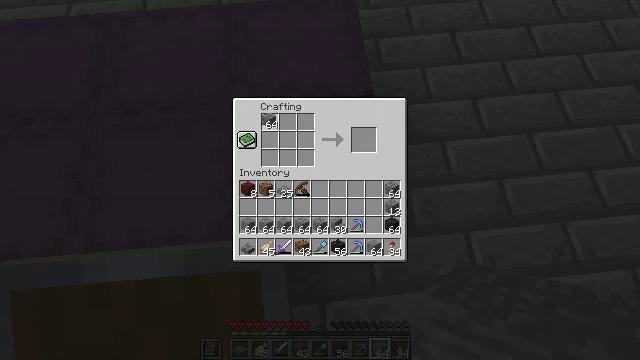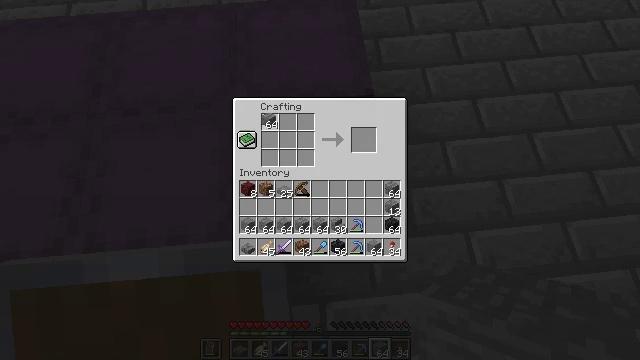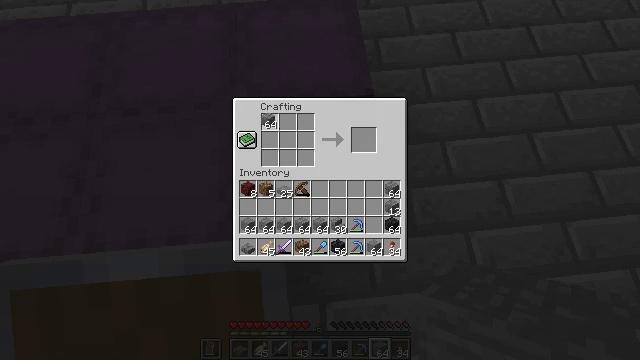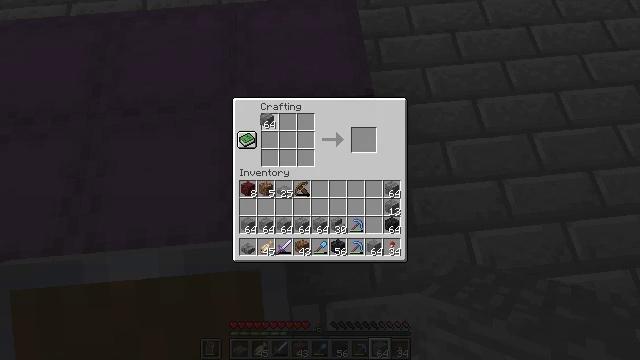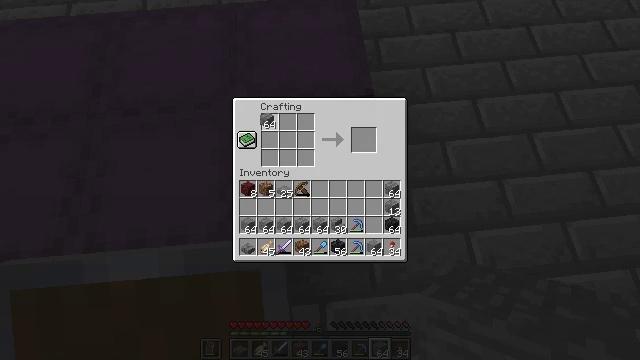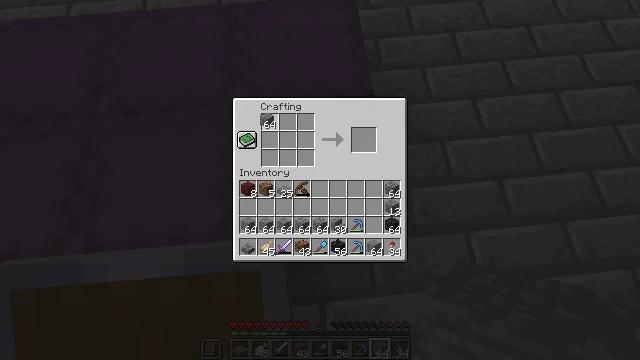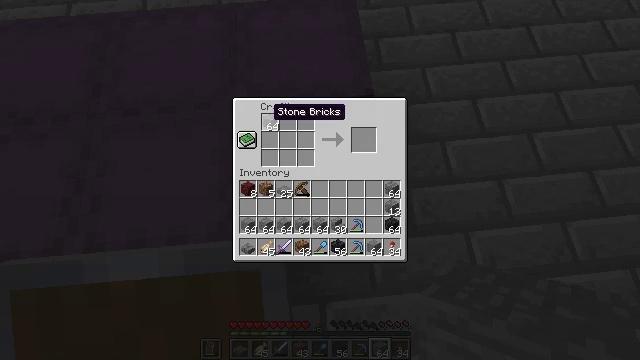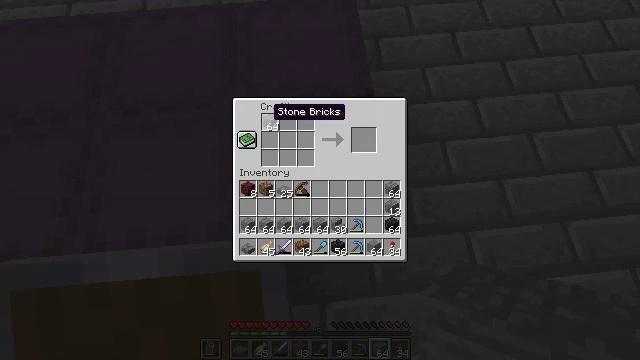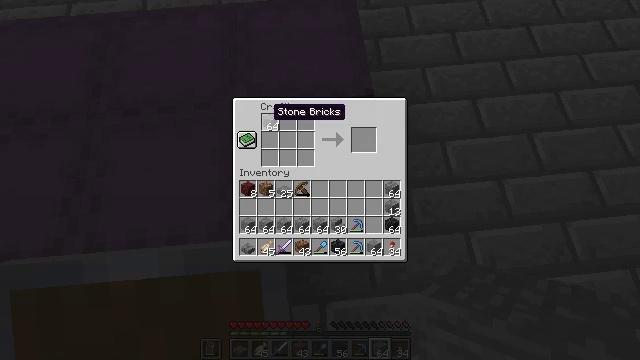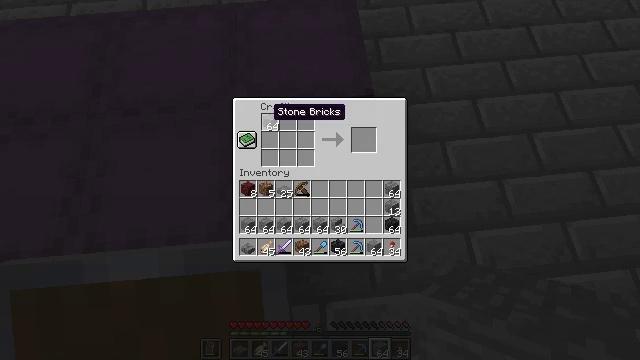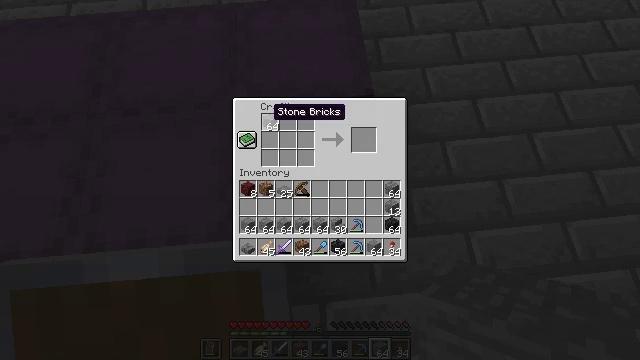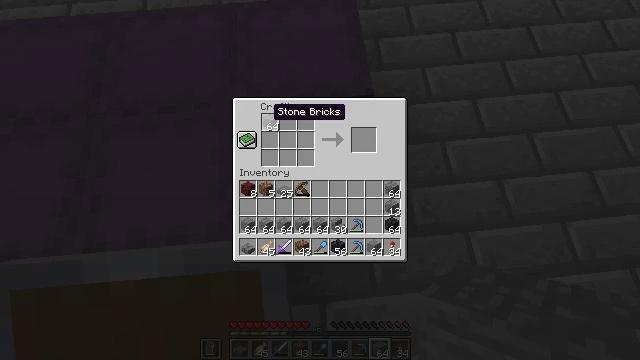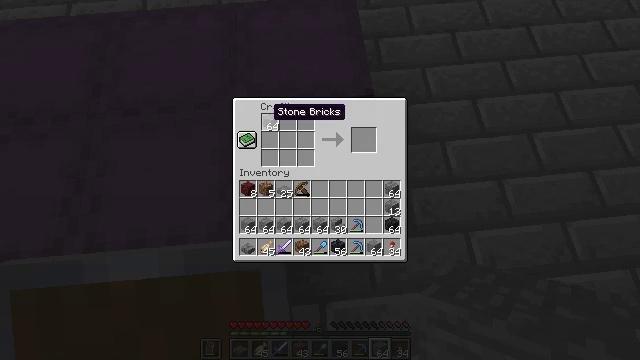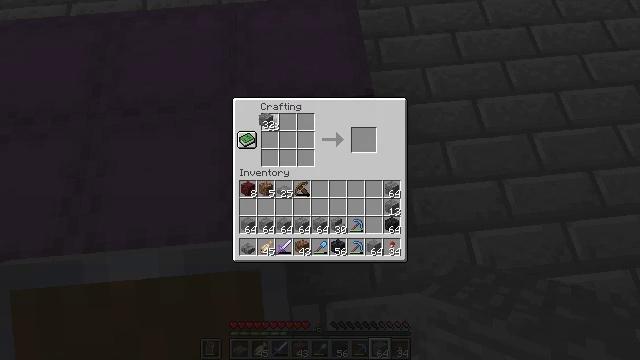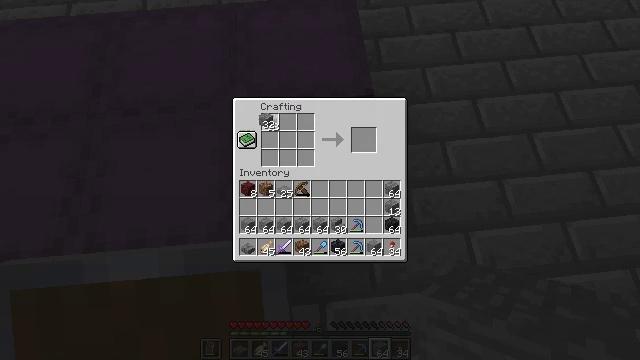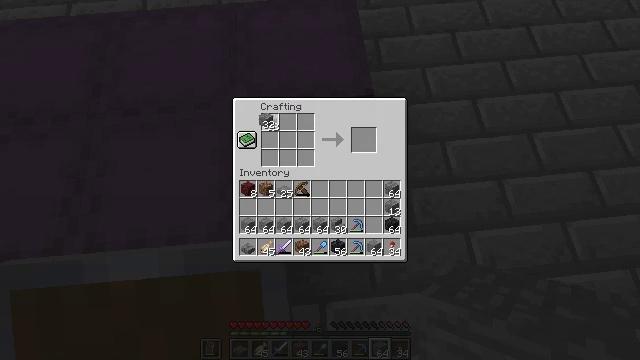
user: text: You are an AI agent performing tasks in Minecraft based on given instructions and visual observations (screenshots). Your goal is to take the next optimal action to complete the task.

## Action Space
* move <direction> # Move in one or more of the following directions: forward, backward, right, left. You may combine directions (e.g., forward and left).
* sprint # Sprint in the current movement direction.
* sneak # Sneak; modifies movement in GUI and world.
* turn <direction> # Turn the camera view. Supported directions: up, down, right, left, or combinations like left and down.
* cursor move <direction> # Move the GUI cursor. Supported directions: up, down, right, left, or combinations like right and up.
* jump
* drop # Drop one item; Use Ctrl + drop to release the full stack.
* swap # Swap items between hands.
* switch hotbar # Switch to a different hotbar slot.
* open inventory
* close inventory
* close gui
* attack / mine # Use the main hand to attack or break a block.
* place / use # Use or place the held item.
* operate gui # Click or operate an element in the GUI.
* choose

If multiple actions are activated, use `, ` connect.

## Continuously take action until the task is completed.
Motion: motion action
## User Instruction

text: Get stone brick slabs through crafting.
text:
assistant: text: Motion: no_op
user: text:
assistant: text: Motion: no_op
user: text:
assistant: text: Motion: no_op
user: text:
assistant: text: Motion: operate gui
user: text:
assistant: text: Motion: operate gui
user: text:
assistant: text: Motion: no_op
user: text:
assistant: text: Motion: no_op
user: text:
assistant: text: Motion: no_op
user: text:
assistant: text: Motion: no_op
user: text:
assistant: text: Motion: no_op
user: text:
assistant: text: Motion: no_op
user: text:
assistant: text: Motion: no_op
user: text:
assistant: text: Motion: choose
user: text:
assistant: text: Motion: choose
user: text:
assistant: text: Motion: choose
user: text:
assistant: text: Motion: cursor move right
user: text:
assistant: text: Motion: no_op
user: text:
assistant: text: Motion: no_op
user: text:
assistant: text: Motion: no_op
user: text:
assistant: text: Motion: operate gui
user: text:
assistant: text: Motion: operate gui
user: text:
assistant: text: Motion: operate gui
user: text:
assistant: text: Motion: no_op
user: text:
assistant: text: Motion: no_op
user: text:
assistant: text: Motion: no_op
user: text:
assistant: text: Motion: choose
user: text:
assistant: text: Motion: choose
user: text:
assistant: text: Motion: no_op
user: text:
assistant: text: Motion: no_op
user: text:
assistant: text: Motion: no_op